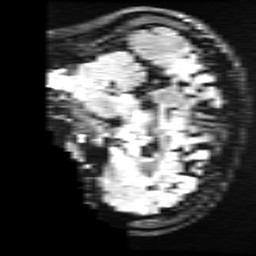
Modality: FLAIR
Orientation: sagittal
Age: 22
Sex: female
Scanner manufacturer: ge
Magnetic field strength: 3 T
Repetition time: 11 s
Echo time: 0.1497 s